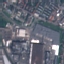
Label: Industrial